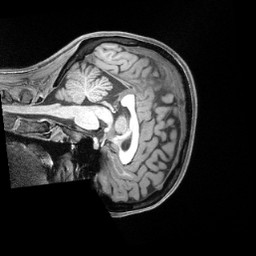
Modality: T1w
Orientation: sagittal
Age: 30
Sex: female
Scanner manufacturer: siemens
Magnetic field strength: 3 T
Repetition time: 2.4 s
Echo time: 0.00228 s